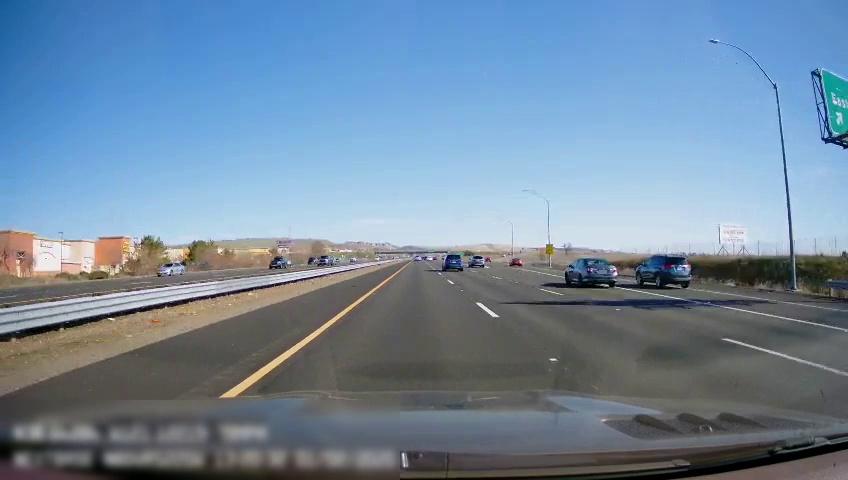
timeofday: Day
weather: Sunny
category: Drivable Space
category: Drivable Space
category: Vehicles | SUV
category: Vehicles | Car
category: Vehicles | Truck
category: Vehicles | Car
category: Vehicles | Car
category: Vehicles | SUV
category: Vehicles | SUV
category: Vehicles | SUV
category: Lanes | Opposite Lane
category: Lanes | Opposite Lane
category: Lanes | Current Lane
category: Lanes | Current Lane
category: Lanes | Alternate Lane
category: Lanes | Alternate Lane
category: Lanes | Alternate Lane
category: Traffic | Signs
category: Traffic | Signs